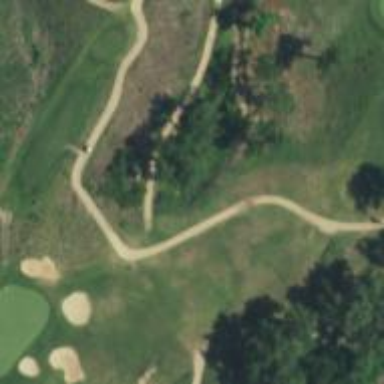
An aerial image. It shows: Path for golf carts.